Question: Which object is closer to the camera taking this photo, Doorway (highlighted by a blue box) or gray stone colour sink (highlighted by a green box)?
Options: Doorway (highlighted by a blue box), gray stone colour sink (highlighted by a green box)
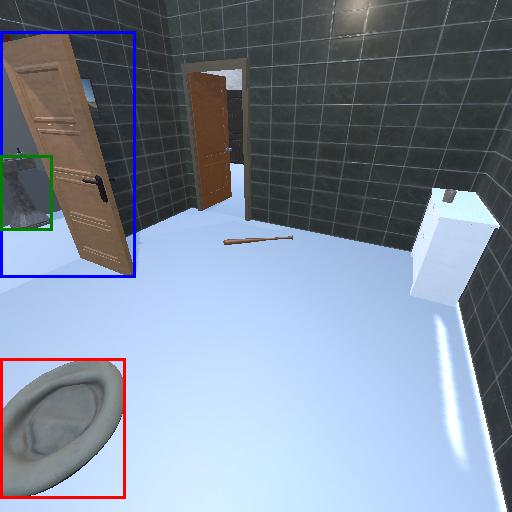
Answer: Doorway (highlighted by a blue box)